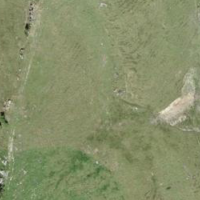
EUNIS habitat code: 26
Species observed at this site:
Orchis mascula